Question: I want to create a simple Browse button like that found on the Windows 8.1 Reader app:

However, after searching for an hour I'm still no wiser. There must be a standard Button style for circle buttons? And where would I find the browse icon?
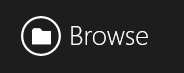
Answer: Not sure this is the most elegant XAML in the world, but it gets the job done.
'''
<Button Style="{StaticResource TextBlockButtonStyle}">
<Button.RenderTransform>
<ScaleTransform ScaleX="2" ScaleY="2" />
</Button.RenderTransform>
<Grid>
<Rectangle Fill="DimGray" />
<Grid Margin="7,5,5,5">
<Grid.ColumnDefinitions>
<ColumnDefinition Width="22" />
<ColumnDefinition />
</Grid.ColumnDefinitions>
<TextBlock Grid.Column="0" Text="" FontFamily="Segoe UI Symbol" FontSize="18" VerticalAlignment="Center" HorizontalAlignment="Left" Margin="0,-2,0,0" />
<TextBlock Grid.Column="0" Text="" FontFamily="Segoe UI Symbol" FontSize="12" VerticalAlignment="Center" HorizontalAlignment="Center" />
<TextBlock Grid.Column="1" Text="Browse" FontWeight="Light" Margin="4,0,0,0" VerticalAlignment="Center" HorizontalAlignment="Left" />
</Grid>
</Grid>
</Button>
'''
Here's the result:

Best of luck!